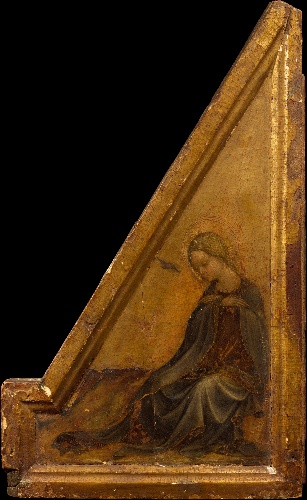
Title: The Virgin Annunciate
Artist: Andrea Delitio
Artist bio: Italian, Abruzzo, active ca. 1440–80
Date: possibly 1445–50
Object type: Pinnacle
Classification: Paintings
Medium: Tempera and gold on wood
Dimensions: Overall, with engaged frame, 19 1/2 x 12 in. (49.5 x 30.5 cm); painted surface 16 1/8 x 9 1/2 in. (41 x 24.1 cm)
Department: Robert Lehman Collection
Credit line: Robert Lehman Collection, 1975
Accession year: 1975
Repository: Metropolitan Museum of Art, New York, NY
Tags: Virgin Mary